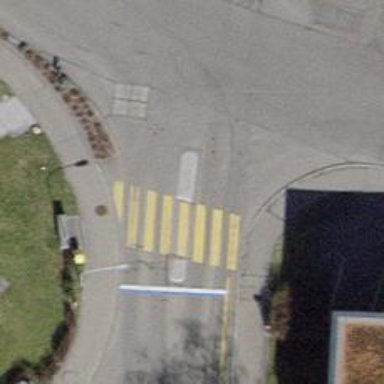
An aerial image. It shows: Post box is visible.